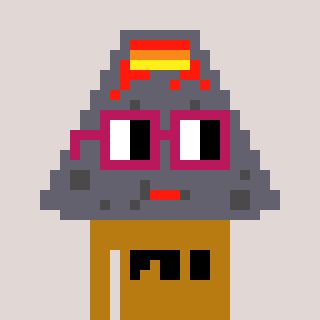
a pixel art character with square dark red glasses, a volcano-shaped head and a gold-colored body on a warm background